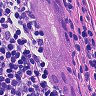
Metastatic tissue present: yes